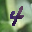
Label: 4